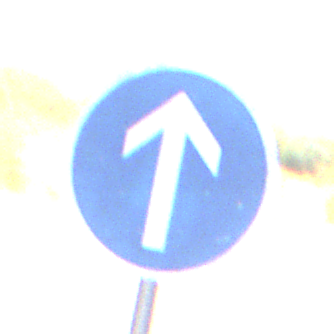
Verkehrszeichen: VorgeschriebeneFahrtrichtungGeradeaus
Umgebung: Roofed, Underpass
Tageszeit: Midday
Wetter: Clear
Licht: Natural
Jahreszeit: NotSpecified
Kontrast: LowContrast